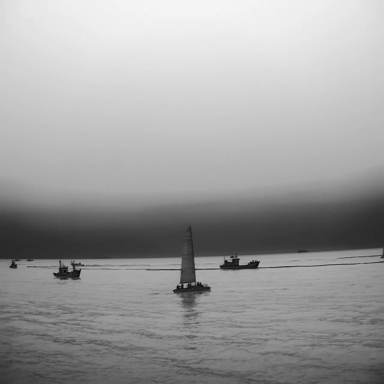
There are six bulk_carriers in the infrared image.